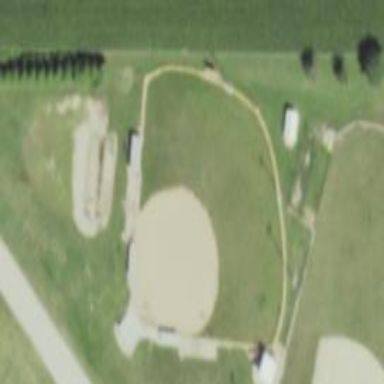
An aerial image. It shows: Softball pitch for baseball enthusiasts.